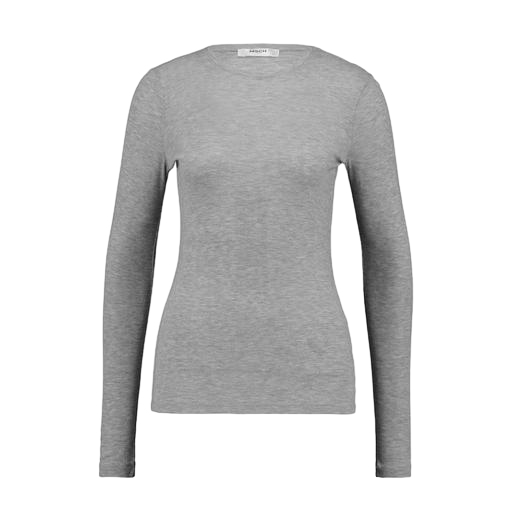
gray slim jersey top, gray rib crewneck jersey top, long sleeve, white background